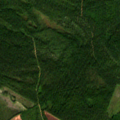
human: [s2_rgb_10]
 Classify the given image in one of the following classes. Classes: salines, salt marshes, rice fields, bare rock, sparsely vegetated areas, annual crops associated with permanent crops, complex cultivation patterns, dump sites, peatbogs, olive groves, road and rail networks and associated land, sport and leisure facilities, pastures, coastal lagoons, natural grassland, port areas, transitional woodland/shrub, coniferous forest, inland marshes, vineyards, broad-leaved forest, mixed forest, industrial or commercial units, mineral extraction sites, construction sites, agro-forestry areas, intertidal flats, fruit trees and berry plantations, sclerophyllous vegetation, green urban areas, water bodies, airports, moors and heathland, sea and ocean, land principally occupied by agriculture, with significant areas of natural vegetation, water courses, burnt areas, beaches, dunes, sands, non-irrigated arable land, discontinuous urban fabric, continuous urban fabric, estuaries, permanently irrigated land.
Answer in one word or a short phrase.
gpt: non-irrigated arable land, coniferous forest, mixed forest, transitional woodland/shrub